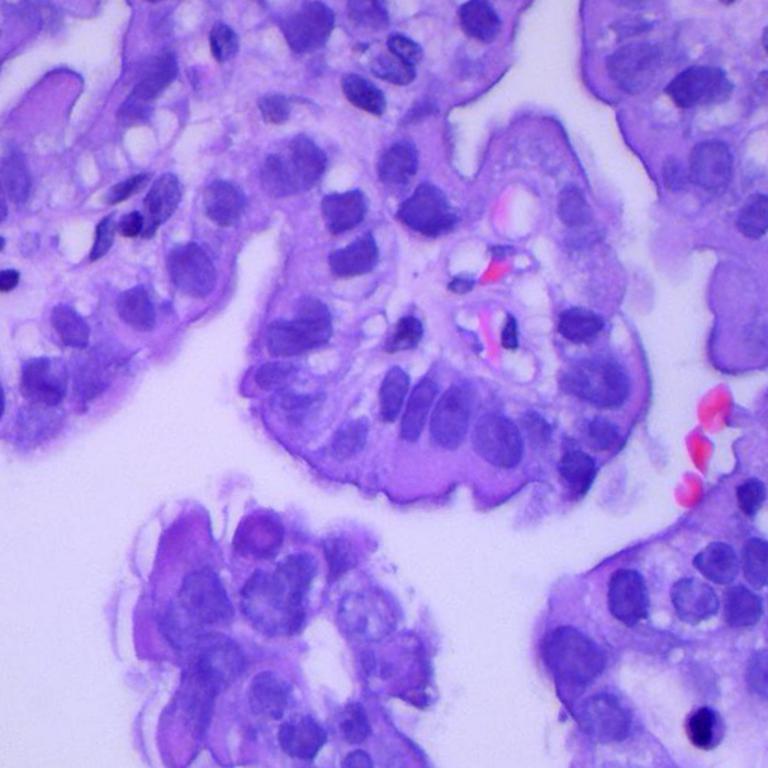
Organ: lung
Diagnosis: adenocarcinomas